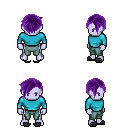
a pixel art fantasy rpg character, male body template, dark elf, purple skin, teal long-sleeve shirt, teal pants, purple pixie cut hairstyle, gray slippers, four views (front, back, left, right), 2x2 character sprite sheet, small pixel art, hard edges, no anti-aliasing